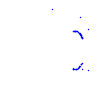
Particle: proton